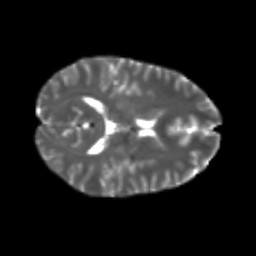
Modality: T2w
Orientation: axial
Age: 26
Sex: female
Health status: healthy
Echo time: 0.074 s